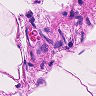
Metastatic tissue present: no